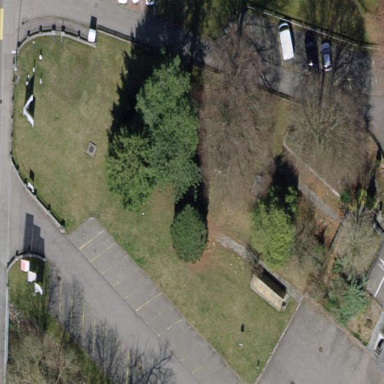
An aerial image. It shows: Park.